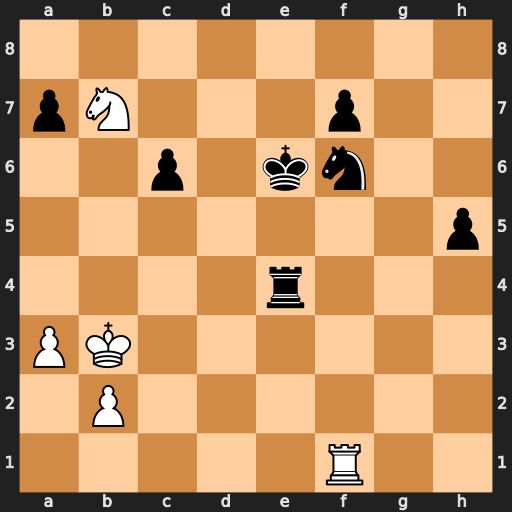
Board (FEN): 8/pN3p2/2p1kn2/7p/4r3/PK6/1P6/5R2
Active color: w
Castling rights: -
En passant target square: -
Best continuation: Nc5+ Ke7 Nxe4